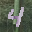
Label: 4